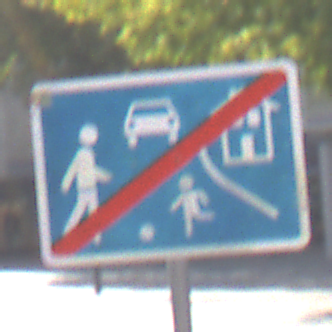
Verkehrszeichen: EndeVerkehrsberuhigterBereich
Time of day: MorningAfternoon
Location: Outdoor (Urban)
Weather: Clear
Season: NotSpecified
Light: Natural